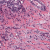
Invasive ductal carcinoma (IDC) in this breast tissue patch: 1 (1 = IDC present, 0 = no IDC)